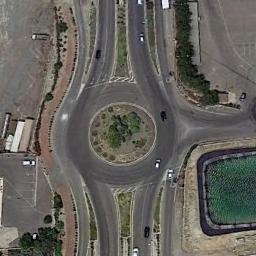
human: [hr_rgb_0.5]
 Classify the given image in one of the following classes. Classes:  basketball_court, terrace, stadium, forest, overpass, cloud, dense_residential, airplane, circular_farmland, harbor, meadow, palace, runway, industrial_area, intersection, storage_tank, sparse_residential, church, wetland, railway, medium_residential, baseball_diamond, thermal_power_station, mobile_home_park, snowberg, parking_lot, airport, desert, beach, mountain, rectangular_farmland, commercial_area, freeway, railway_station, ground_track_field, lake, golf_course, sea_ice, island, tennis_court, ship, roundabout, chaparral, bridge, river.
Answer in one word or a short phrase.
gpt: roundabout